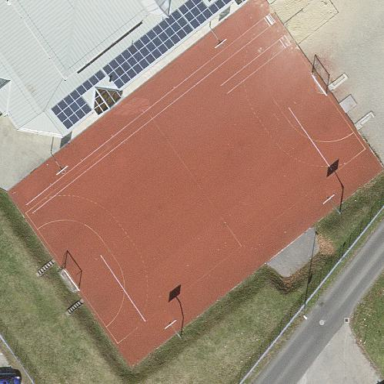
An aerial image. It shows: Basketball court on pitch.